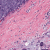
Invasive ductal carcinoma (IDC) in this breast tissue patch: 0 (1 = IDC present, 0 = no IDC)